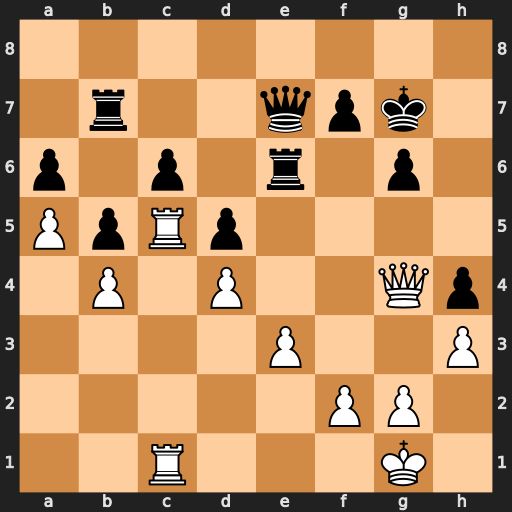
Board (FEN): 8/1r2qpk1/p1p1r1p1/PpRp4/1P1P2Qp/4P2P/5PP1/2R3K1
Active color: w
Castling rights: -
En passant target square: -
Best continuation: Rxc6 Rxc6 Rxc6